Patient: sex F, age 69
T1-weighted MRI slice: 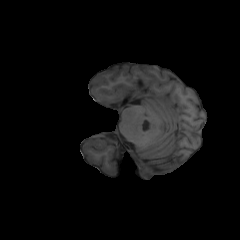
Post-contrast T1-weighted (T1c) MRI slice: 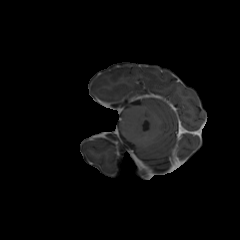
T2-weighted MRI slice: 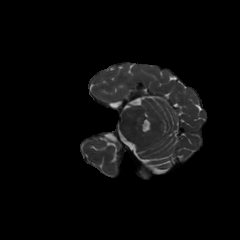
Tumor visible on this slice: no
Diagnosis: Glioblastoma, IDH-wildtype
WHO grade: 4